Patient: sex F, age 59
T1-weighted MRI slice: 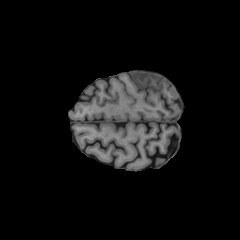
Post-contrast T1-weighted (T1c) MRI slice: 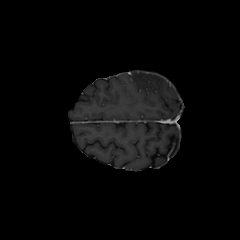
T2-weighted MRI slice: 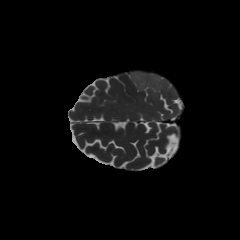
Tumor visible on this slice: yes
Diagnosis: Astrocytoma, IDH-mutant
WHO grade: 3